【题型】选择题　【知识点】平面几何　【难度】easy
下列图形中是轴对称图形的是（ ）

A.

B.

C.

D.
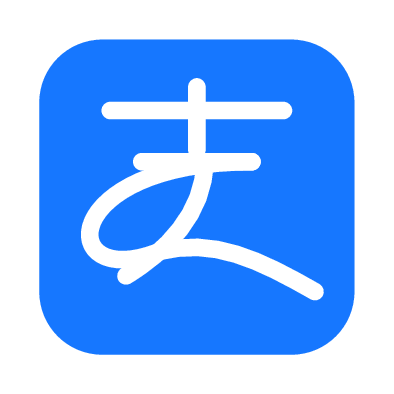
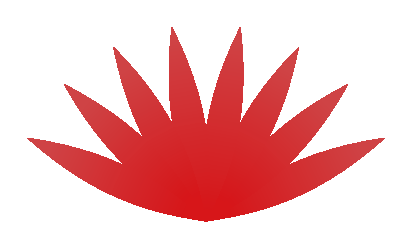
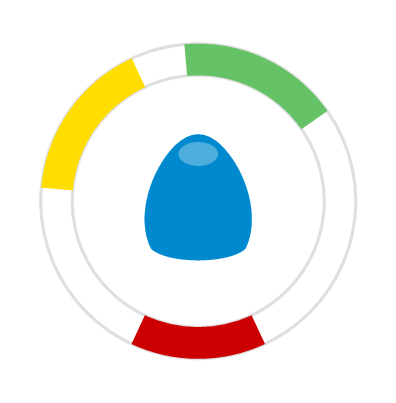
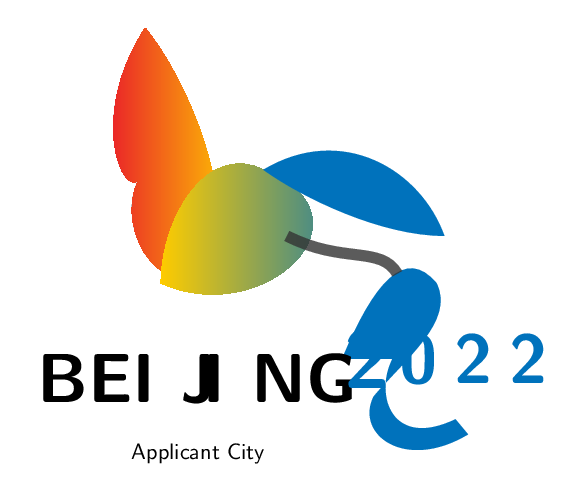
【解答】
\vspace{0.5em}
\textbf{【答案】} B

\vspace{0.5em}
\textbf{【分析】}
此题考查了轴对称图形的概念，根据概念逐一判断即可。如果一个图形沿一条直线折叠，直线两旁的部分能够互相重合，这个图形叫做轴对称图形，这条直线叫做对称轴，这时，我们也可以说这个图形关于这条直线（成轴对称）对称，熟练掌握知识点是解题的关键。

\vspace{0.5em}
\textbf{【详解】}
解：A、不是轴对称图形，故本选项不符合题意；

B、是轴对称图形，故本选项符合题意；

C、不是轴对称图形，故本选项不符合题意；

D、不是轴对称图形，故本选项不符合题意。

故选：B。